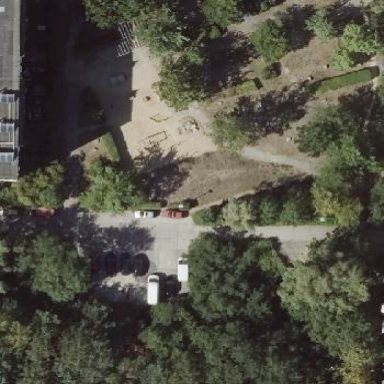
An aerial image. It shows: Playground area for leisure land.